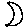
Label: moon